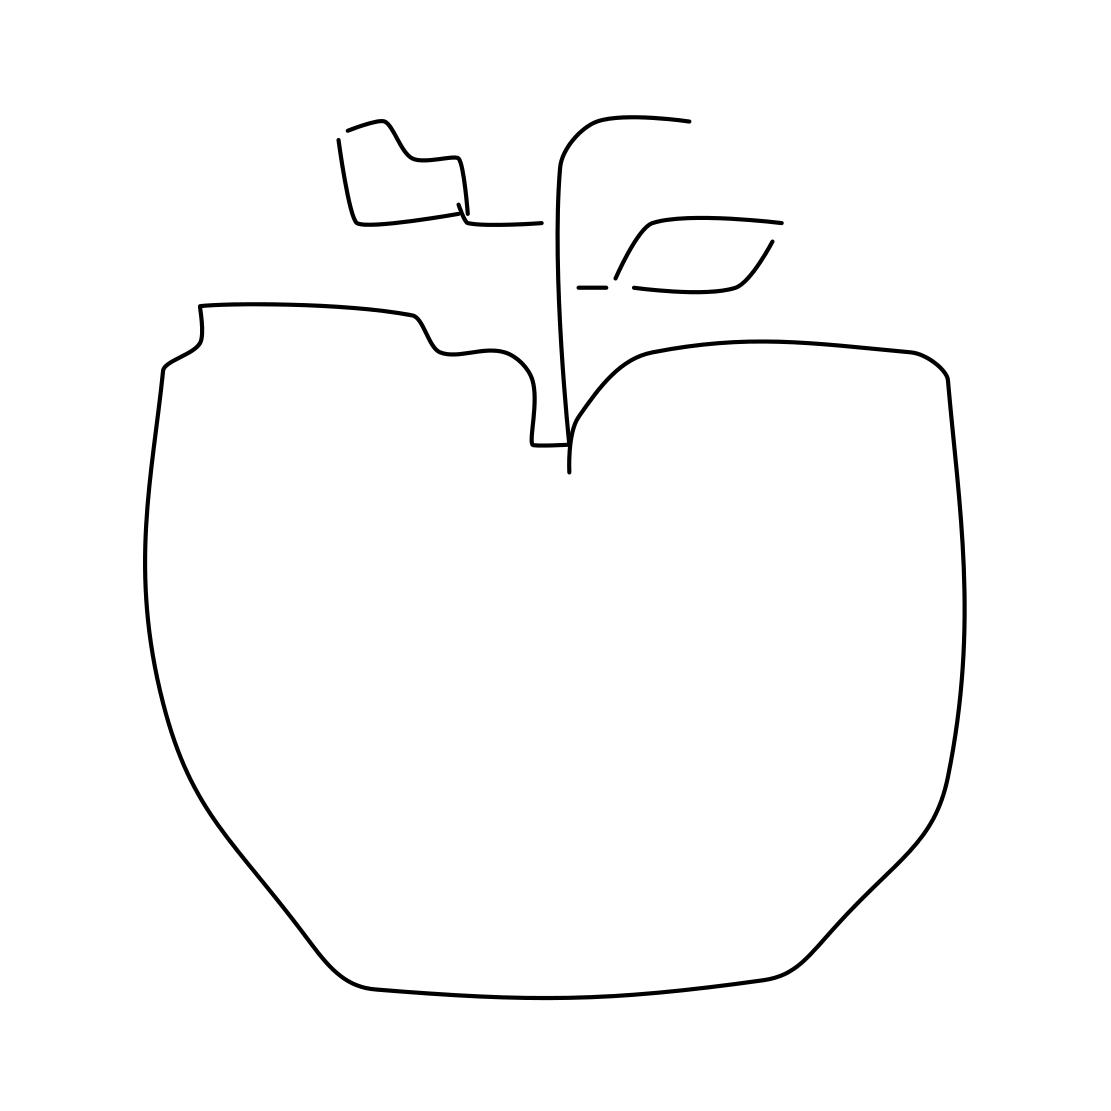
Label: apple